Question: I am making some custom tabs in asp.net. I am also using jquery, however I am overriding the default tab look. I ran into a small problem where a div() I placed after an unordered list appears further down after the information related to a tab.
Please look at the diagram below :

In the I have my left curve section of the menu and then in I have a repeating 1 pixel picture and finally at I have the right curve section of my menu BUT it appears way , towards the left side of the button.
Any ideas to make the picture in the Actual appear in the position.
Thanks
Here is my code:
html
'''
<div id="tabs">
<div id="left-side">
</div>
<ul class="tab-menu">
<li><a href="<%= Url.Action("GetHomeTab", "Home") %>" class="a"><b>
<div id="home" class="menu">
</div>
</b></a></li>
<li><a href="<%= Url.Action("GetProductTab", "Home") %>" class="a"><b>
<div id="dates-and-location" class="menu">
</div>
</b></a></li>
<li><a href="<%= Url.Action("GetContactUsTab", "Home") %>" class="a"><b>
<div id="tariff" class="menu">
</div>
</b></a></li>
<li><a href="<%= Url.Action("GetHomeTab", "Home") %>" class="a"><b>
<div id="customer-information" class="menu">
</div>
</b></a></li>
<li><a href="<%= Url.Action("GetContactUsTab", "Home") %>" class="a"><b>
<div id="rates-and-charges" class="menu">
</div>
</b></a></li>
<li><a href="<%= Url.Action("GetProductTab", "Home") %>" class="a"><b>
<div id="payments-and-vouchers" class="menu">
</div>
</b></a></li>
<li><a href="<%= Url.Action("GetProductTab", "Home") %>" class="a"><b>
<div id="delivery-and-collection" class="menu">
</div>
</b></a></li>
<li><a href="<%= Url.Action("GetContactUsTab", "Home") %>" class="a"><b>
<div id="general" class="menu">
</div>
</b></a></li>
<li><a href="<%= Url.Action("GetProductTab", "Home") %>" class="a"><b>
<div id="equipment-and-other-drivers" class="menu">
</div>
</b></a></li>
<li><a href="<%= Url.Action("GetProductTab", "Home") %>" class="a"><b>
<div id="vehicle-information" class="menu">
</div>
</b></a></li>
<li><a href="<%= Url.Action("GetContactUsTab", "Home") %>" class="a"><b>
<div id="customer-preferences" class="menu">
</div>
</b></a></li>
<li><a href="<%= Url.Action("GetProductTab", "Home") %>" class="a"><b>
<div id="customer-statistics" class="menu">
</div>
</b></a></li>
</ul>
<div id="right-side">
</div>
</div>
'''
---
related css for the #right-side
'''
#tabs #right-side
{
background-image: url('../Content/images/right_side.png');
background-repeat: no-repeat;
background-position: right 8px;
height: 50px;
width: 7px;
float: left;
}
'''
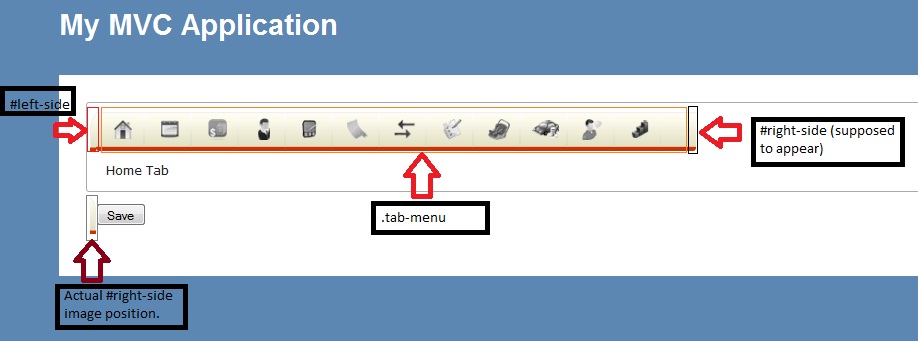
Answer: Alright folks, I used absolute positioning only for this div. Shown below is the CSS I have used :
'''
#tabs #right-side
{
background-image: url('../Content/images/right_side.png');
background-repeat: no-repeat;
background-position: right 8px;
position:absolute;
height: 50px;
width: 7px;
float: left;
top: 3px;
left: 670px;
}
'''
Thanks for reading :-)